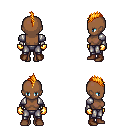
a pixel art fantasy rpg character, female body template, human, dark skin, steel arm armor, metal pants, light blonde mohawk hairstyle, gold gloves, brown shoes, four views (front, back, left, right), 2x2 character sprite sheet, small pixel art, hard edges, no anti-aliasing